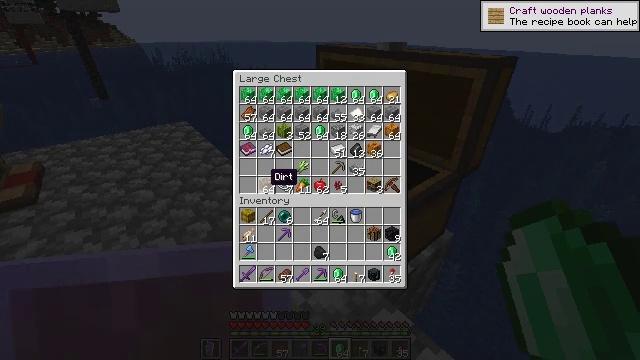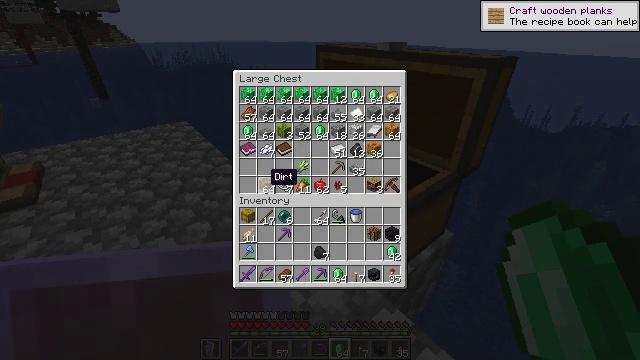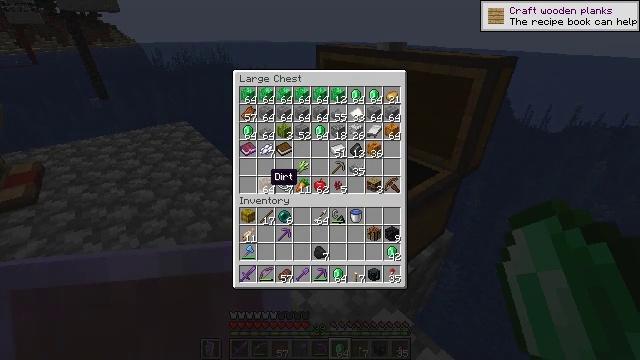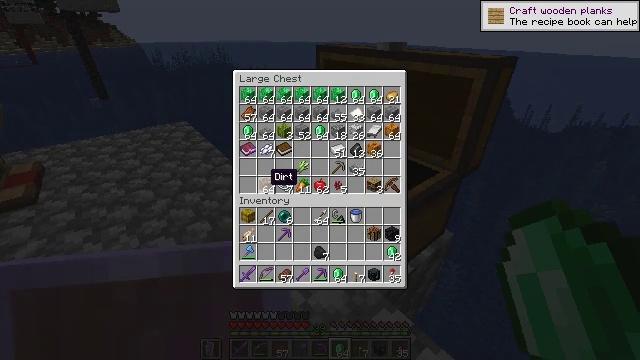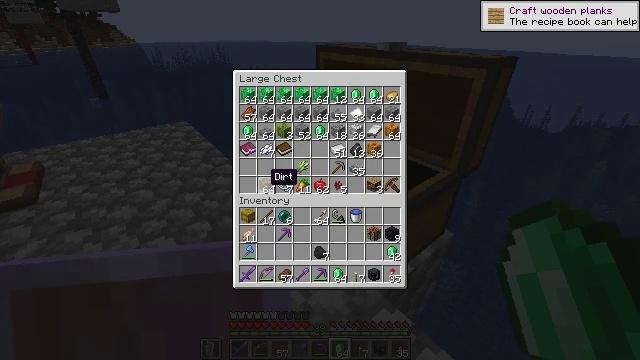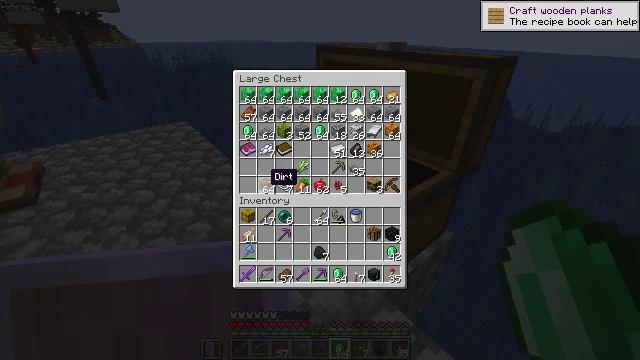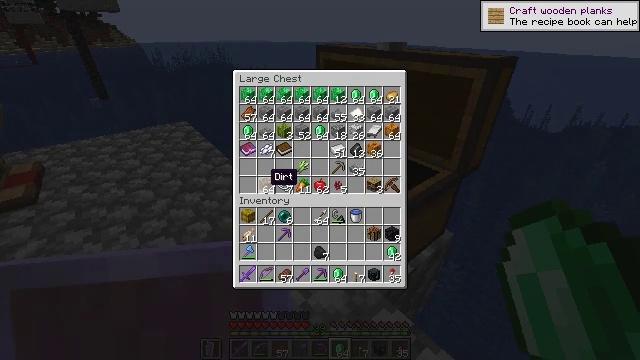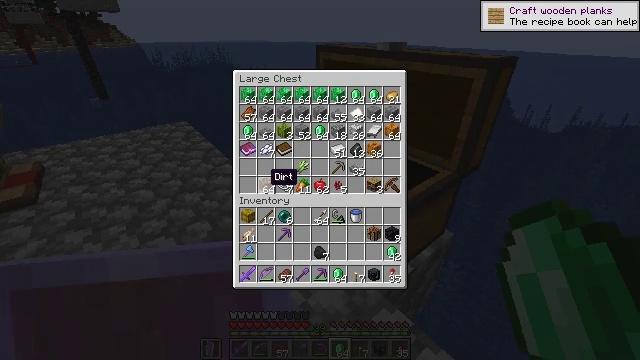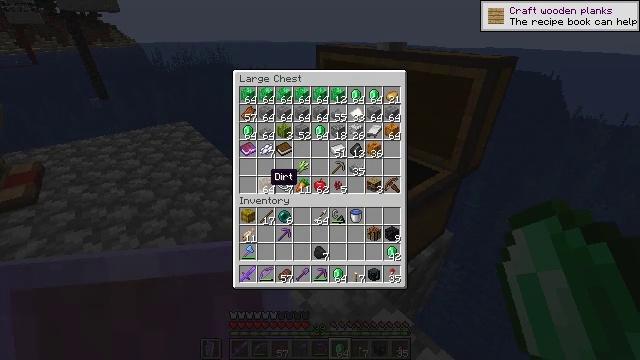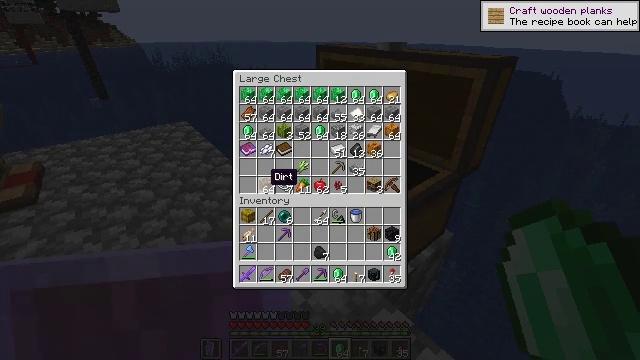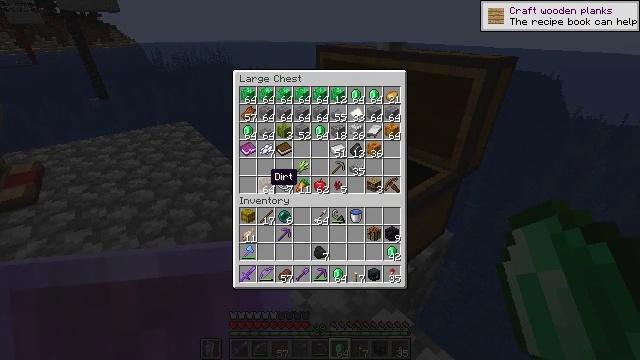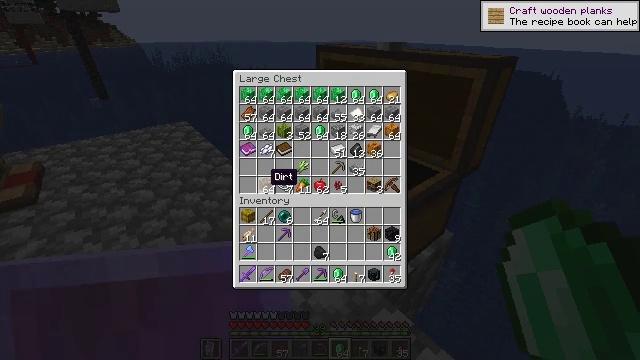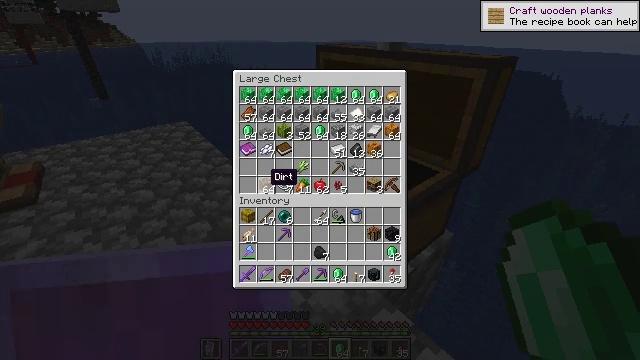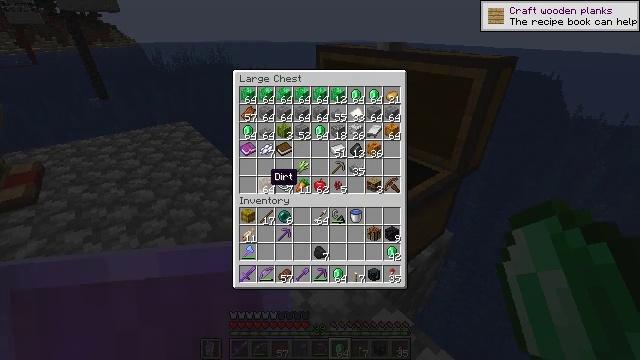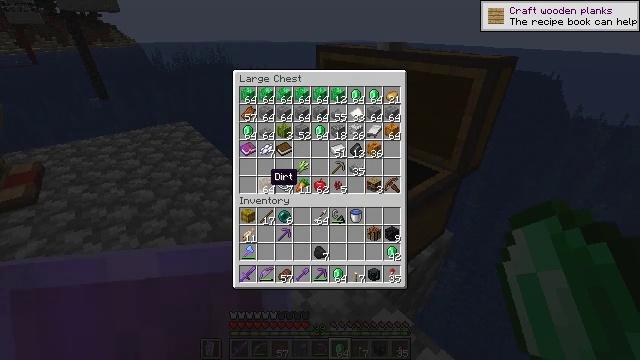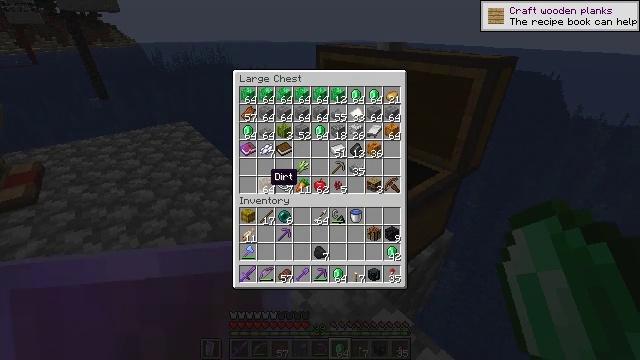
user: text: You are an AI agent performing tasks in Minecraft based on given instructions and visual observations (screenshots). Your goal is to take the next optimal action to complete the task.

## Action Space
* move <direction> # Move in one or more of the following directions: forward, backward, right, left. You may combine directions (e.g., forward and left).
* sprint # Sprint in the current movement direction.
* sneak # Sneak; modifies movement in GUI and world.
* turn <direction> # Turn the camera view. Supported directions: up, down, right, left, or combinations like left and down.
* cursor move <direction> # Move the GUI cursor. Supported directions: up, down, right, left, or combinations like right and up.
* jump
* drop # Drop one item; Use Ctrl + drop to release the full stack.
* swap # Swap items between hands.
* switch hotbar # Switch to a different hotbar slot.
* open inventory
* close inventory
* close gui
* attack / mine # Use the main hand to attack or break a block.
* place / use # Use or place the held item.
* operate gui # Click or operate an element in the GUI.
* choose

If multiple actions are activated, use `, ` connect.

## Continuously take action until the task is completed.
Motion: motion action
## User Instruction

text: Craft glass in the furnace from sand.
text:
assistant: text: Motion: no_op
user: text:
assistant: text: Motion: no_op
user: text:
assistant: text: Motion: no_op
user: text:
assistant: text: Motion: no_op
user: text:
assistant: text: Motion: no_op
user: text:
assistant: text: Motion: no_op
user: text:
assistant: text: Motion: no_op
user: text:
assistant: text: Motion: no_op
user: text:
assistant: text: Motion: no_op
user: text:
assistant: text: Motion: no_op
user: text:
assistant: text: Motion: no_op
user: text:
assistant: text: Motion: no_op
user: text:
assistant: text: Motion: no_op
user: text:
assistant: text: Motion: no_op
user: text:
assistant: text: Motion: no_op
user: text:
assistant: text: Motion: no_op
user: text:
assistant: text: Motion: attack / mine
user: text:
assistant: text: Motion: attack / mine
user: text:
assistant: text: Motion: attack / mine
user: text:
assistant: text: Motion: attack / mine
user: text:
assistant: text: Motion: no_op
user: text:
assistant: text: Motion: no_op
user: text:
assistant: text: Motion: turn down
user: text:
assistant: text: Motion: no_op
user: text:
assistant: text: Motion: no_op
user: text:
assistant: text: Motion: no_op
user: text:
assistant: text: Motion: turn down
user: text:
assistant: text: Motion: no_op
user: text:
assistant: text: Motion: no_op
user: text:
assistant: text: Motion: no_op